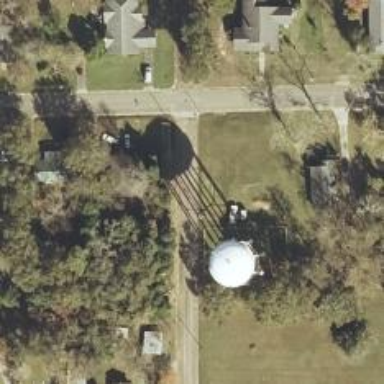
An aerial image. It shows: Water tower that is man-made.